Field crop: maize
Growth stage: 2
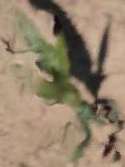
Species: maize